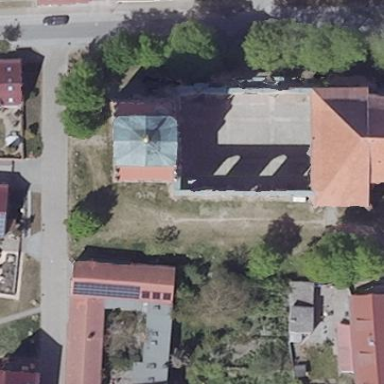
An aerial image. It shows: Church which is place of worship.